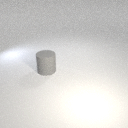
large gray rubber cylinder